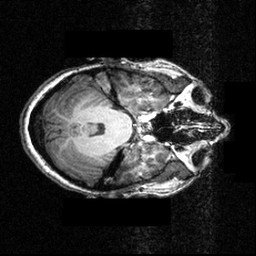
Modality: T1w
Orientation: axial
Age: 20
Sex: female
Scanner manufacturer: siemens
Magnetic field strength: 3.951 T
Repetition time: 1.5 s
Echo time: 0.00335 s